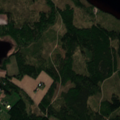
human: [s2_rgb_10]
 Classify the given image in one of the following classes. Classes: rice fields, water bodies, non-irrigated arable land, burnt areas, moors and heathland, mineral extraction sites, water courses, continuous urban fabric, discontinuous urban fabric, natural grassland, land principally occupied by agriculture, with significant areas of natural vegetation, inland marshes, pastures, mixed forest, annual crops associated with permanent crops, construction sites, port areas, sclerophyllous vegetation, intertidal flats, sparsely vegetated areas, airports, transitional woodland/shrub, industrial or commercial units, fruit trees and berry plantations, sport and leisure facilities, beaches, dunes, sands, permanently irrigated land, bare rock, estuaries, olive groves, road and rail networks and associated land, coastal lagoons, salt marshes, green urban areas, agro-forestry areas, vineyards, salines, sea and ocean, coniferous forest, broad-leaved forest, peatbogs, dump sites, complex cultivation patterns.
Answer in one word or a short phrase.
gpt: broad-leaved forest, mixed forest, transitional woodland/shrub, water bodies